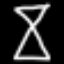
Label: hourglass